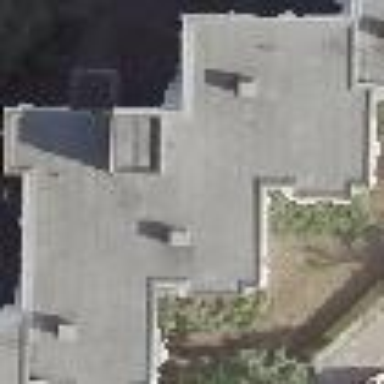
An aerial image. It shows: Flat-roofed apartment building.